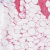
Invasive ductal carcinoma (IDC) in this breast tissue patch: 0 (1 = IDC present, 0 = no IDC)